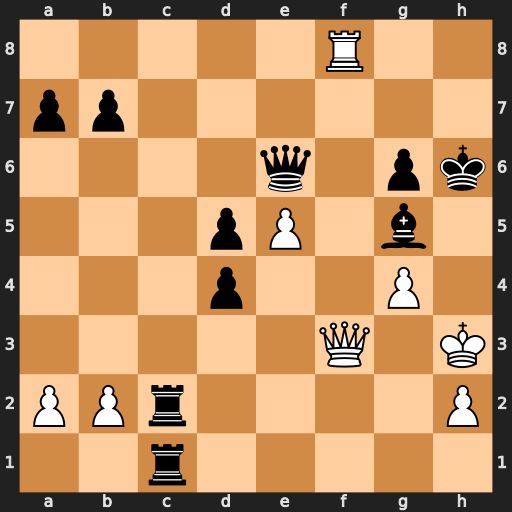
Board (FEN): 5R2/pp6/4q1pk/3pP1b1/3p2P1/5Q1K/PPr4P/2r5
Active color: w
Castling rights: -
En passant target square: -
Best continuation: Rh8+ Kg7 Qf8#